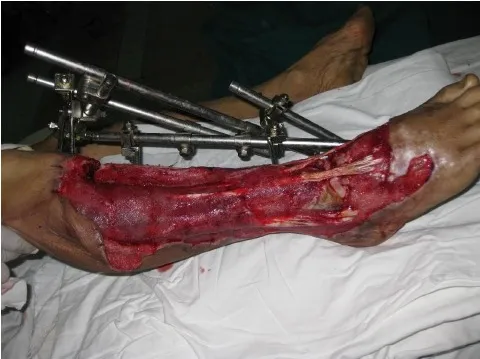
Healthy granulation tissue surrounding the soft-tissue defects after repeated debridement and VSD.
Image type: medical_photograph (other_medical_photograph)